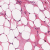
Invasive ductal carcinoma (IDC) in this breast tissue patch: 0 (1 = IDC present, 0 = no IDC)